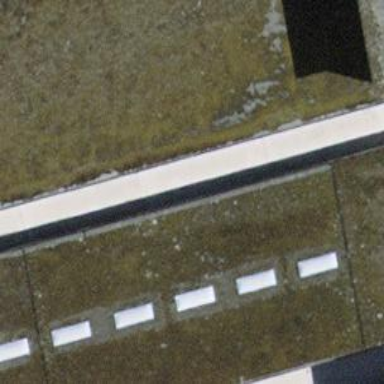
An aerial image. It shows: Railway switch.